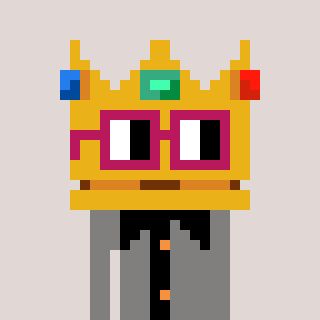
a pixel art character with square dark red glasses, a crown-shaped head and a bluegrey-colored body on a warm background